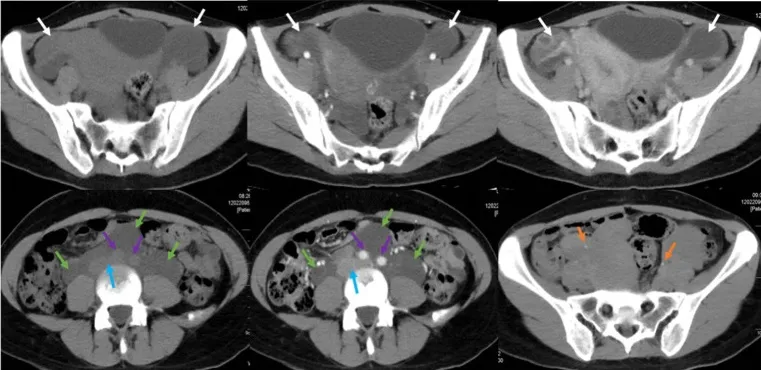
Pelvic CT plain scan and enhancement in a pregnant woman seen at Shanghai First Maternity and Infant Hospital Affiliated with Tongji University. The white arrow points to bilateral ovaries, the green arrow points to the cystic-solid mass, the blue arrow points to the abdominal aorta, the purple arrow points to the inferior vena cava and iliac vessels, and the yellow arrow points to the ureters.
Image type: radiology (ct)